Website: lowes
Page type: customer-info-address
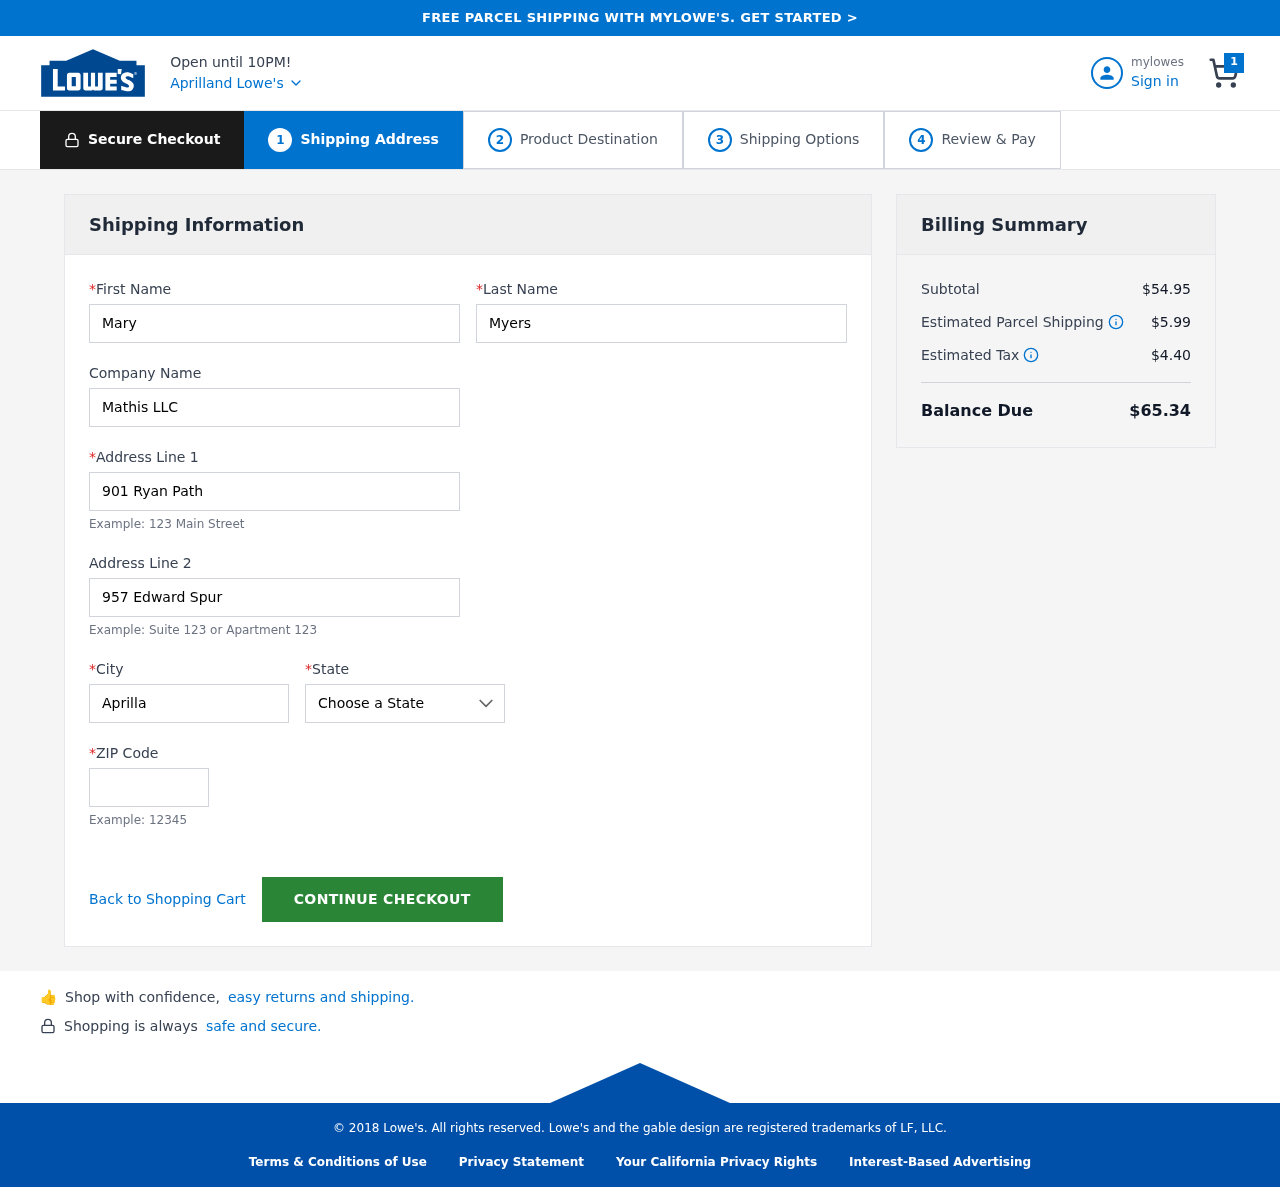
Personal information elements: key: PII_CITY
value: Aprilland
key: PII_COMPANY
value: Mathis LLC
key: PII_FIRSTNAME
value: Mary
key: PII_LASTNAME
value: Myers
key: PII_POSTCODE
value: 13254
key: PII_STATE
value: MP
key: PII_STREET
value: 901 Ryan Path
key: PII_STREET2
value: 957 Edward Spur
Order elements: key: ORDER_NUM_ITEMS
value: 1
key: ORDER_SUBTOTAL
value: $54.95
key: ORDER_SHIPPING_COST
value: $5.99
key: ORDER_TAX
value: $4.40
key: ORDER_TOTAL
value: $65.34